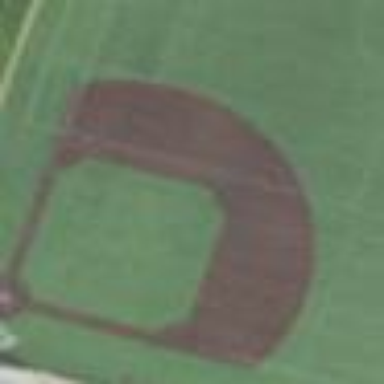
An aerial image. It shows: Baseball pitch for leisure land activities.